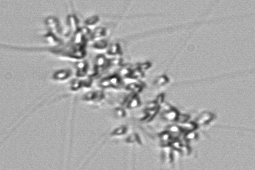
Label: Chaetoceros_didymus_TAG_external_flagellate